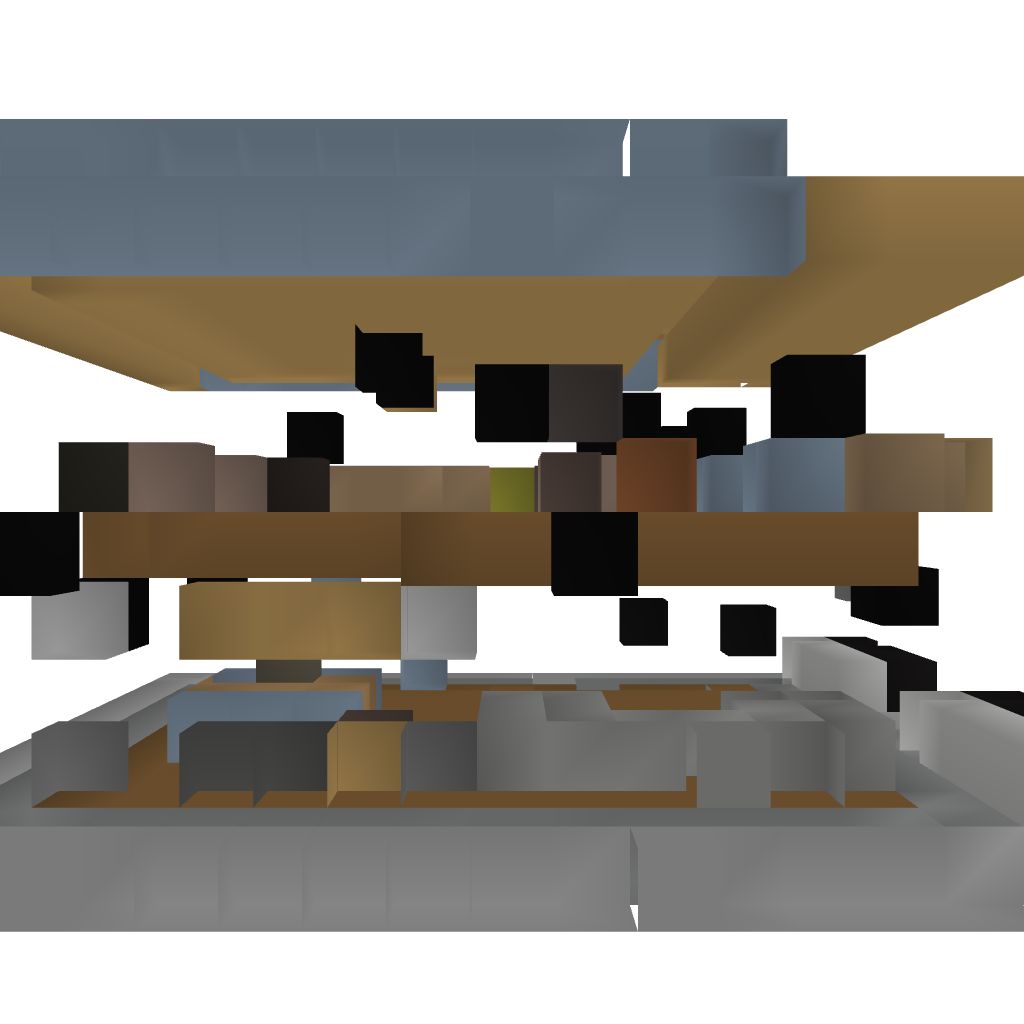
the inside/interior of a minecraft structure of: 2-story Wood House (CF)